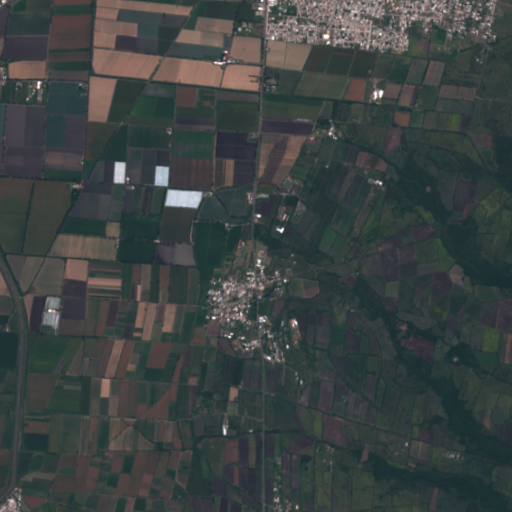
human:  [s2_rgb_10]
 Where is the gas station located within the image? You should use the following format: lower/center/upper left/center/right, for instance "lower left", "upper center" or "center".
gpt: The gas station is located in the center of the image.
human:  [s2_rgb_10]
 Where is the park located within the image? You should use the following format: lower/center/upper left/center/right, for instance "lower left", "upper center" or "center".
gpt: The park is located in the center of the image.
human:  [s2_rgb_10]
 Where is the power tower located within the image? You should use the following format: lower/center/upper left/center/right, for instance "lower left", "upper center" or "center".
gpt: The power tower is located in the upper right of the image.
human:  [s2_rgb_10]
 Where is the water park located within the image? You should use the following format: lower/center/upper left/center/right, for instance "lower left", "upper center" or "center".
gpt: The water park is located in the upper center of the image.
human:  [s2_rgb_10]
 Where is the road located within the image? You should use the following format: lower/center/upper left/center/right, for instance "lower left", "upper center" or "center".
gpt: There is no road in the image.